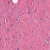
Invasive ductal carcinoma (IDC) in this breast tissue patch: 0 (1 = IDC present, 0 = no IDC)